Question: I'm trying to simulate the approximation of pi to 5 decimal places. This is the formula off of which I'm basing it:

But instead of using infinity, I'm approximating it to 5 decimals. This is the code I have, but the result I get is 0. My speculation is because of the integer division, but I've tried adding 0. to one of the dividens but it doesn't help:
'''
#include <cmath>
#include <iostream>
int main() {
int sum = 0;
for (int k = 0; k < 5; ++k) {
sum += pow(-1, k) / (2 * k + 1);
}
sum *= 4;
std::cout << sum;
}
'''
This part:
'''
sum += pow(-1, k) / (2 * k + 1);
'''
I tried changing to:
'''
sum += ( pow(-1, k) + 0. ) / (2 * k + 1);
'''
or
'''
sum += ( pow(-1, k) * 1. ) / (2 * k + 1);
'''
But the result is still 0. What could I be doing wrong?
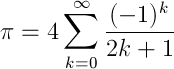
Answer: You have to declare 'sum' as 'double'.